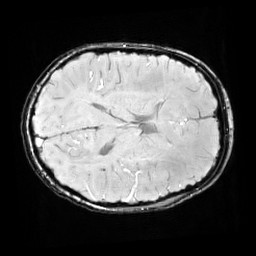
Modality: SWI
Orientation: axial
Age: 9
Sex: male
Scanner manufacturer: siemens
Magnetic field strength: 3 T
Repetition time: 0.027 s
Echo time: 0.02 s